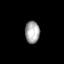
Tissue: lung
Cell type: Epithelial cells
Senescence score: 0.2025
Nuclear area (px): 317
Mean DAPI intensity: 166.697